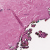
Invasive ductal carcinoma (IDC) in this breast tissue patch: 0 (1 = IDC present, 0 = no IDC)